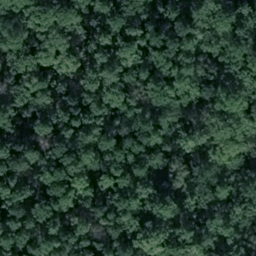
Label: forest